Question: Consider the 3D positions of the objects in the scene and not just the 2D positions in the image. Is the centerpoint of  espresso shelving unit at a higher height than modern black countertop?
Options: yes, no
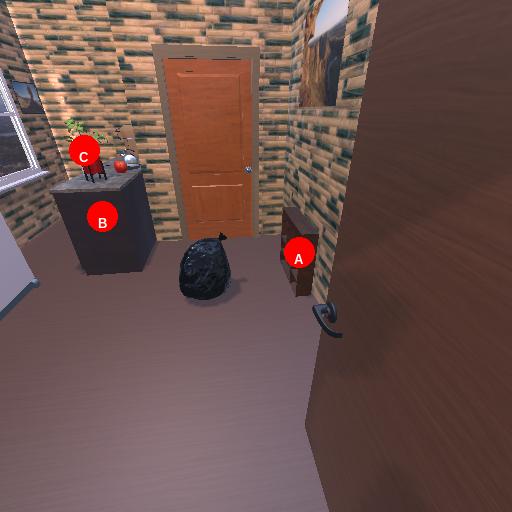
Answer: yes